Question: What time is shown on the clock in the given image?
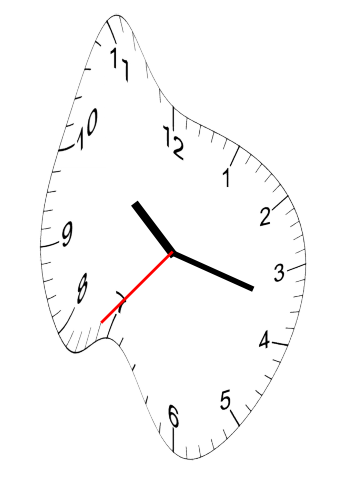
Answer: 10:17:37